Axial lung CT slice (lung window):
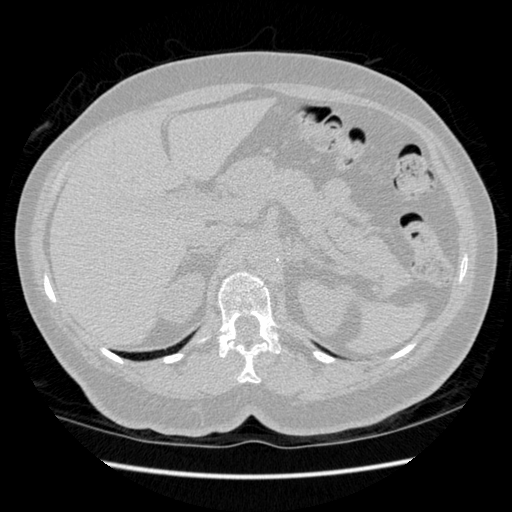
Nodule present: no